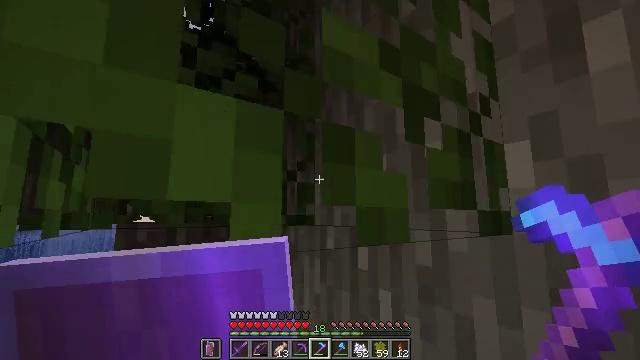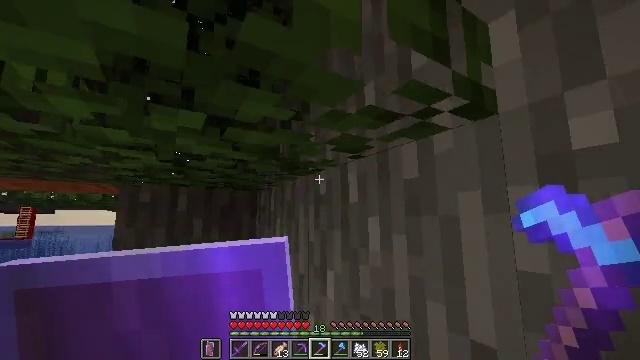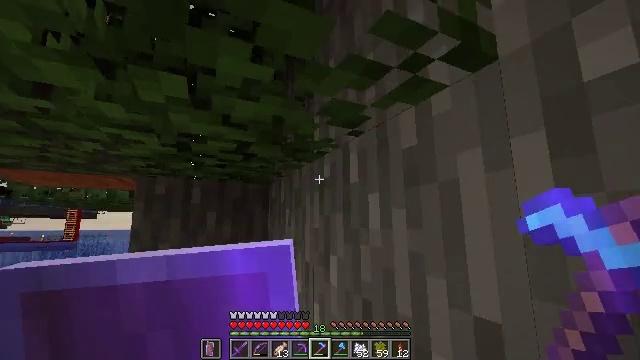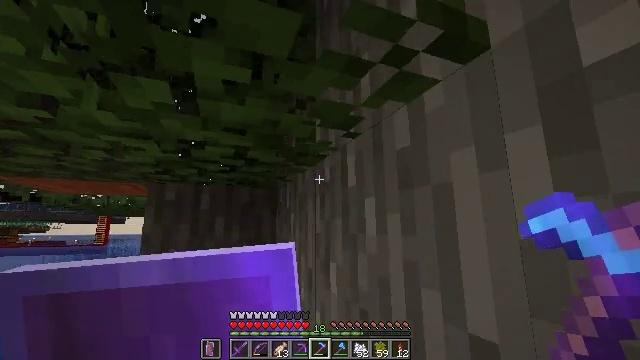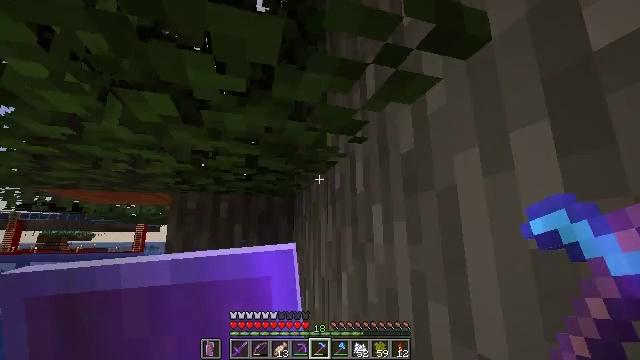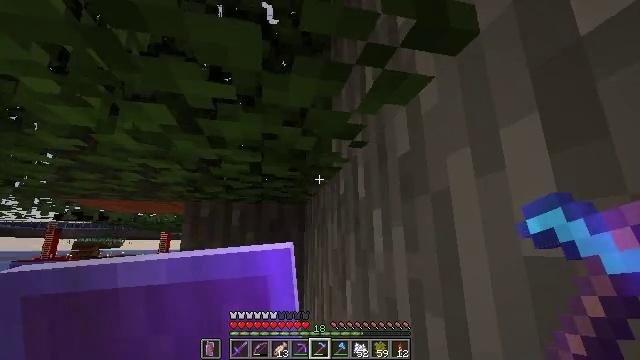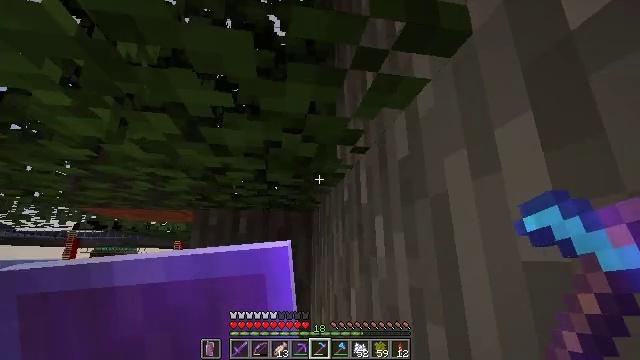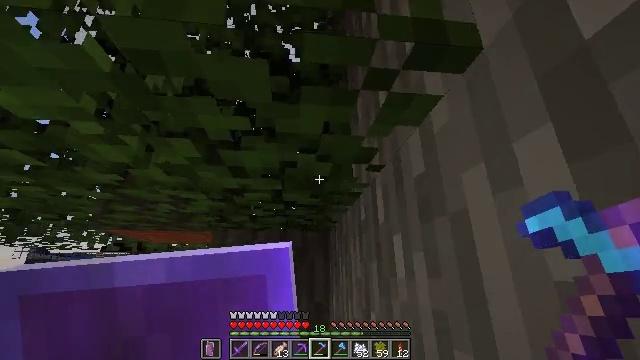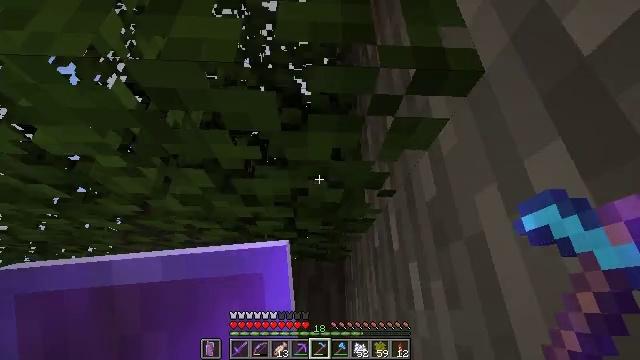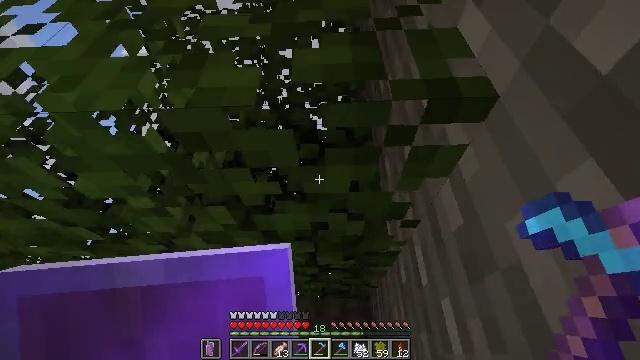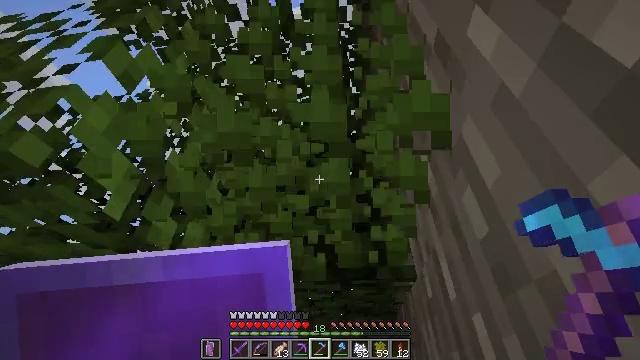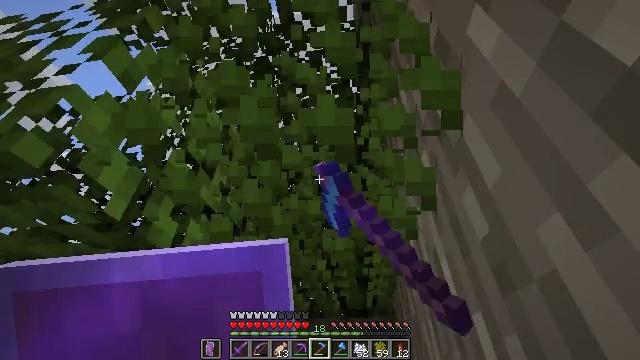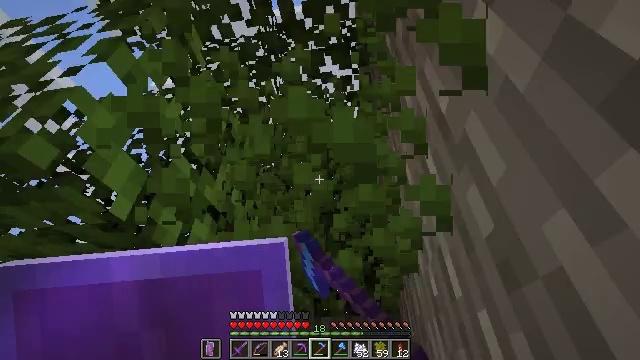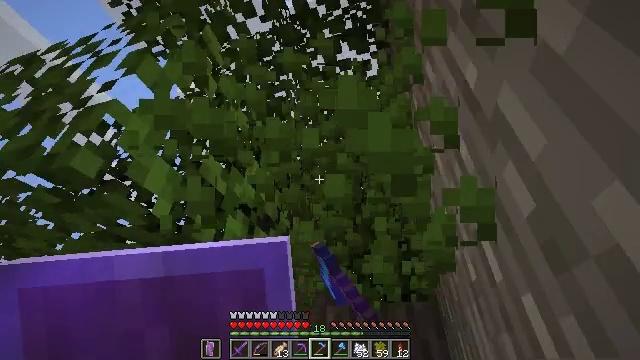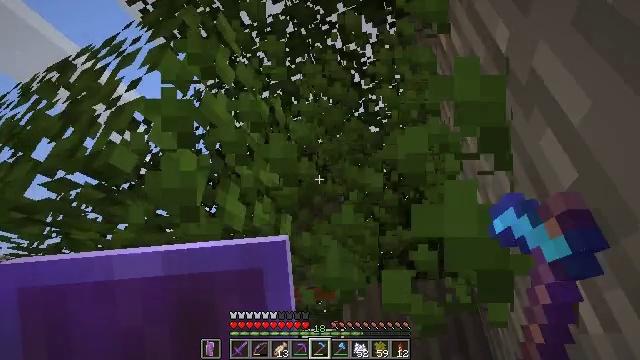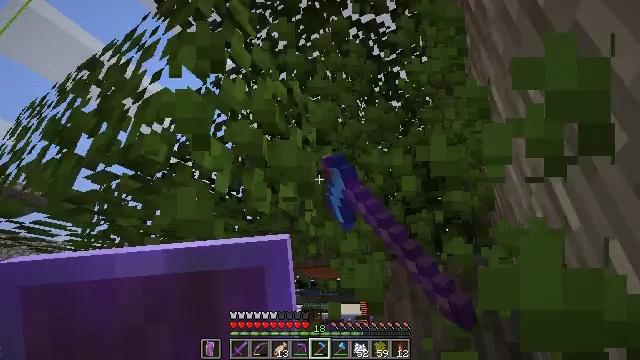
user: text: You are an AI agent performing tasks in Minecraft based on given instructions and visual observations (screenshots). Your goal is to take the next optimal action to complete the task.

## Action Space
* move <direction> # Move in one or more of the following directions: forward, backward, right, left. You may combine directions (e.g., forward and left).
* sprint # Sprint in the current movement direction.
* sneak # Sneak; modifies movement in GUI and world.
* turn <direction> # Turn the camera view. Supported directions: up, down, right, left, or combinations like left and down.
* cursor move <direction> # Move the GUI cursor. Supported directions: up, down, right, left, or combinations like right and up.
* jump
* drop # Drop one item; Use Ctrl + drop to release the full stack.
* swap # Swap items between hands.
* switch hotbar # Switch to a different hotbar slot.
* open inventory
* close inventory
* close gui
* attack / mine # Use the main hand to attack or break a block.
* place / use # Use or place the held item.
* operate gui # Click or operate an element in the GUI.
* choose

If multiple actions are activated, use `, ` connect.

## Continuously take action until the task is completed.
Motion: motion action
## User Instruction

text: Break the acacia leaves to collect them.
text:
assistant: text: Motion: move forward and move right, turn left, jump
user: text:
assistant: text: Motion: move right, turn left and up
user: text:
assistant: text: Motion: turn left and up
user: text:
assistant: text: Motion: turn left and up
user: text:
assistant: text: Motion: turn left and up
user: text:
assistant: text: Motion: turn left and up
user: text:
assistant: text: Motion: turn left and up
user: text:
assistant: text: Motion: turn left and up
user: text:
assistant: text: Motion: turn left and up
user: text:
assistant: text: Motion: turn left and up, attack / mine
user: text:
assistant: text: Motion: attack / mine
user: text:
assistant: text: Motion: attack / mine
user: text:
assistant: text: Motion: turn left and down, attack / mine
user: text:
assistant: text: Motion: turn left and down, attack / mine
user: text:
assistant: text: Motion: turn left and down, attack / mine
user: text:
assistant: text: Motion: turn left and down, attack / mine
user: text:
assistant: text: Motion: turn left and down, attack / mine
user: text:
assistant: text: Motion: turn left and down, attack / mine
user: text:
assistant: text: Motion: turn left and down, attack / mine
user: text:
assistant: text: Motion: turn left and down, attack / mine
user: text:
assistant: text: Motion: turn left, attack / mine
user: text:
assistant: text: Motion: attack / mine
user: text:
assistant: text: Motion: turn up, attack / mine
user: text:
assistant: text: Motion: turn right and up, attack / mine
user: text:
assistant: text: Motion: turn right and up, attack / mine
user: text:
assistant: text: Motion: turn right, attack / mine
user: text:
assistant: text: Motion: turn right and down, attack / mine
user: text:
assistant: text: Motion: turn right and down, attack / mine
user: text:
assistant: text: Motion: turn right, attack / mine
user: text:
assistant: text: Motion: turn right and up, attack / mine